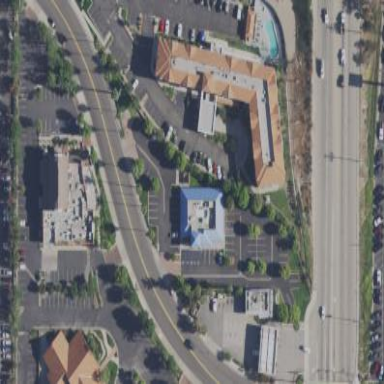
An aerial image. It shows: Hotel building.